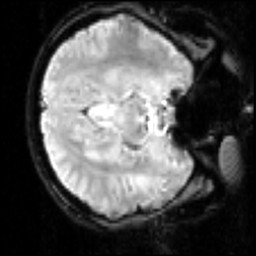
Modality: inplaneT2
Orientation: axial
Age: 20
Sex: male